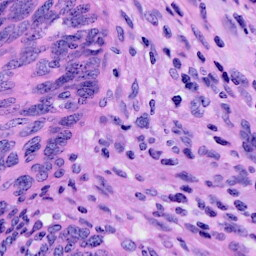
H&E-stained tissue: Cervix